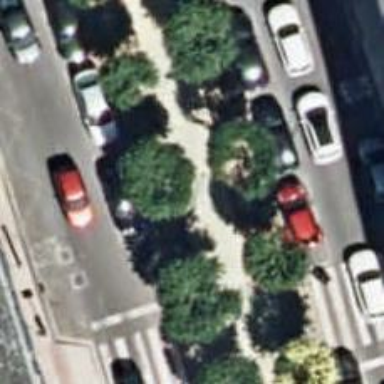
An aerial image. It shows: Pedestrian road.